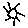
Label: sun